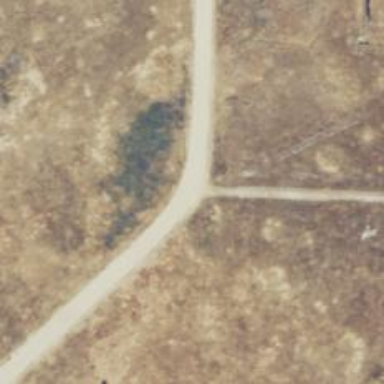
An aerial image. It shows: Residential road.